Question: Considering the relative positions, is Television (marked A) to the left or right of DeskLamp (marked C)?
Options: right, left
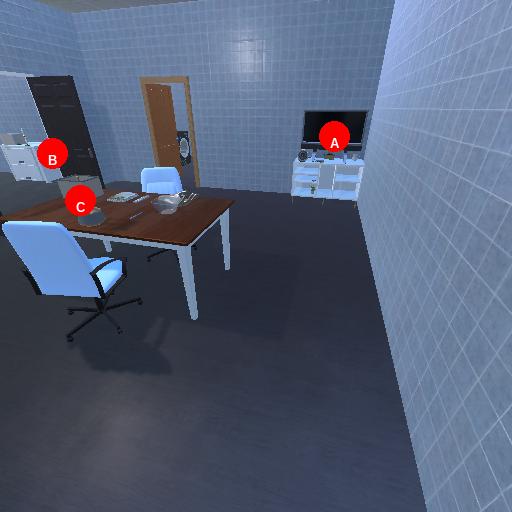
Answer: right